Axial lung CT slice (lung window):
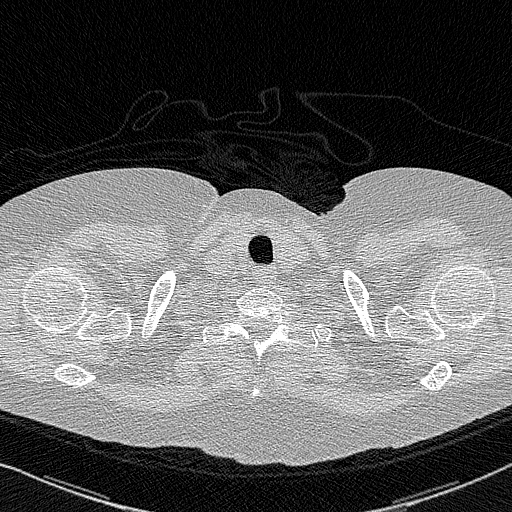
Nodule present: no